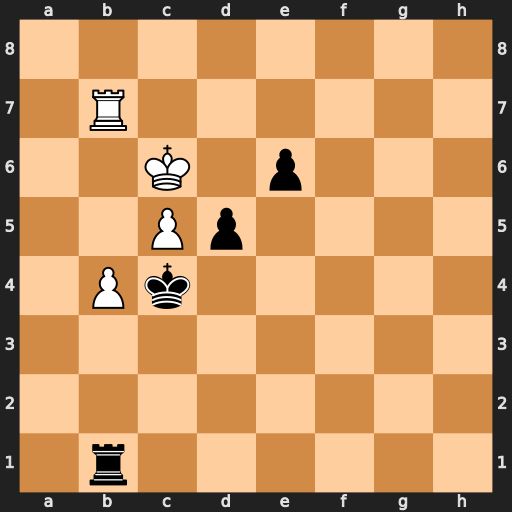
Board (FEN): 8/1R6/2K1p3/2Pp4/1Pk5/8/8/1r6
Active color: w
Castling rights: -
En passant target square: -
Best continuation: Kd7 d4 c6 d3 c7